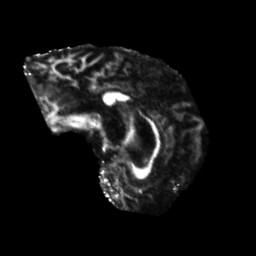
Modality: FA
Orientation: sagittal
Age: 58
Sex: male
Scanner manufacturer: siemens
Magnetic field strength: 3 T
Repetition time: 5.25 s
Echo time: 0.08 s